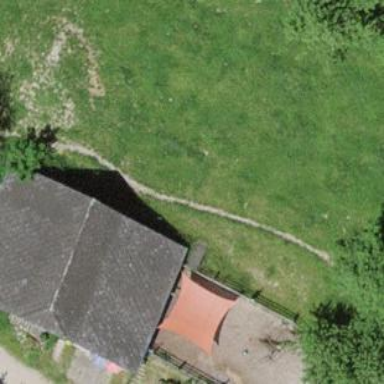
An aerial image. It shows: Barn.